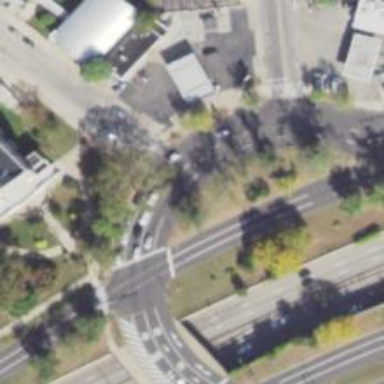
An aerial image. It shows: Zebra crossing at uncontrolled and marked intersection.